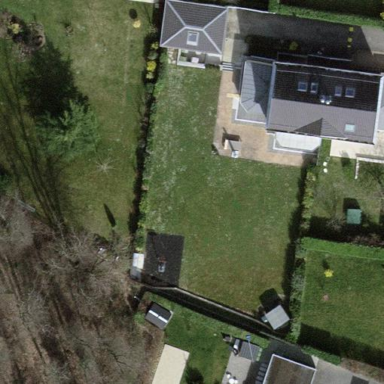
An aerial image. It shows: Garden surrounded by fence.